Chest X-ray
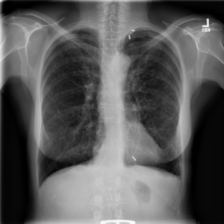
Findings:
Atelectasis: negative
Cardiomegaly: negative
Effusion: negative
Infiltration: negative
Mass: negative
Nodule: negative
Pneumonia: negative
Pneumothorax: negative
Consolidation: negative
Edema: negative
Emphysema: negative
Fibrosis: negative
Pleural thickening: negative
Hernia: negative